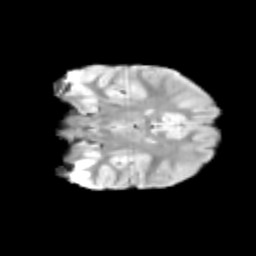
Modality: T2w
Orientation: coronal
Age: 9
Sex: female
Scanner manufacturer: siemens
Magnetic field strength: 3 T
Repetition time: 3.8 s
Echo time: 0.07 s